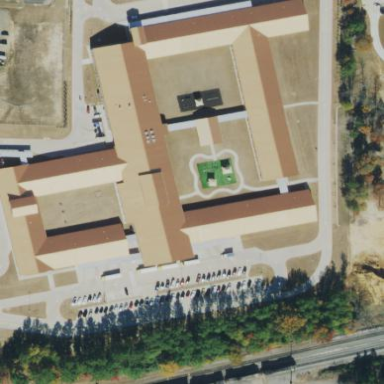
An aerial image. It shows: School building.